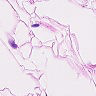
Metastatic tissue present: no